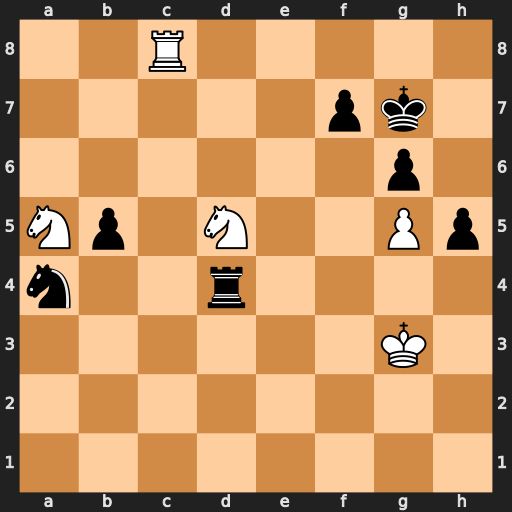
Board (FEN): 2R5/5pk1/6p1/Np1N2Pp/n2r4/6K1/8/8
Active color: w
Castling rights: -
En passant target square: -
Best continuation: Nf6 Rg4+ Nxg4